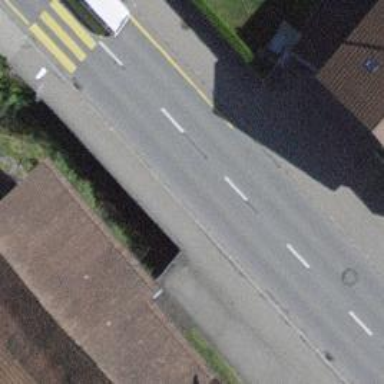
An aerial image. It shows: Culvert tunnel.